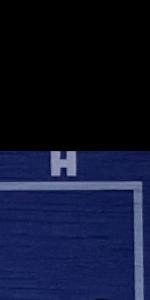
Label: Empty